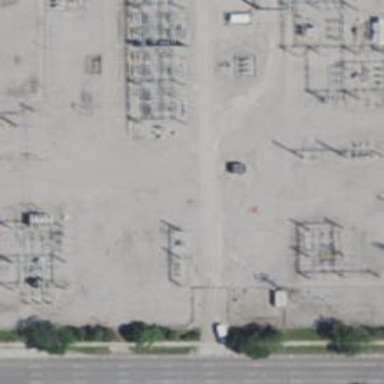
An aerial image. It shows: Switch for power supply.